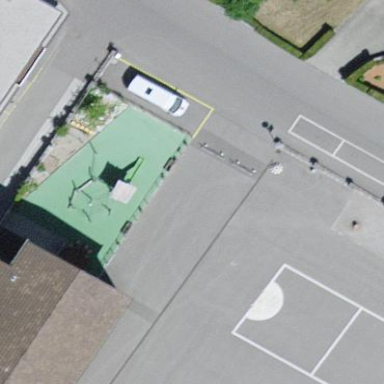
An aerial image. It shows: Playground area for leisure land.